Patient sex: M
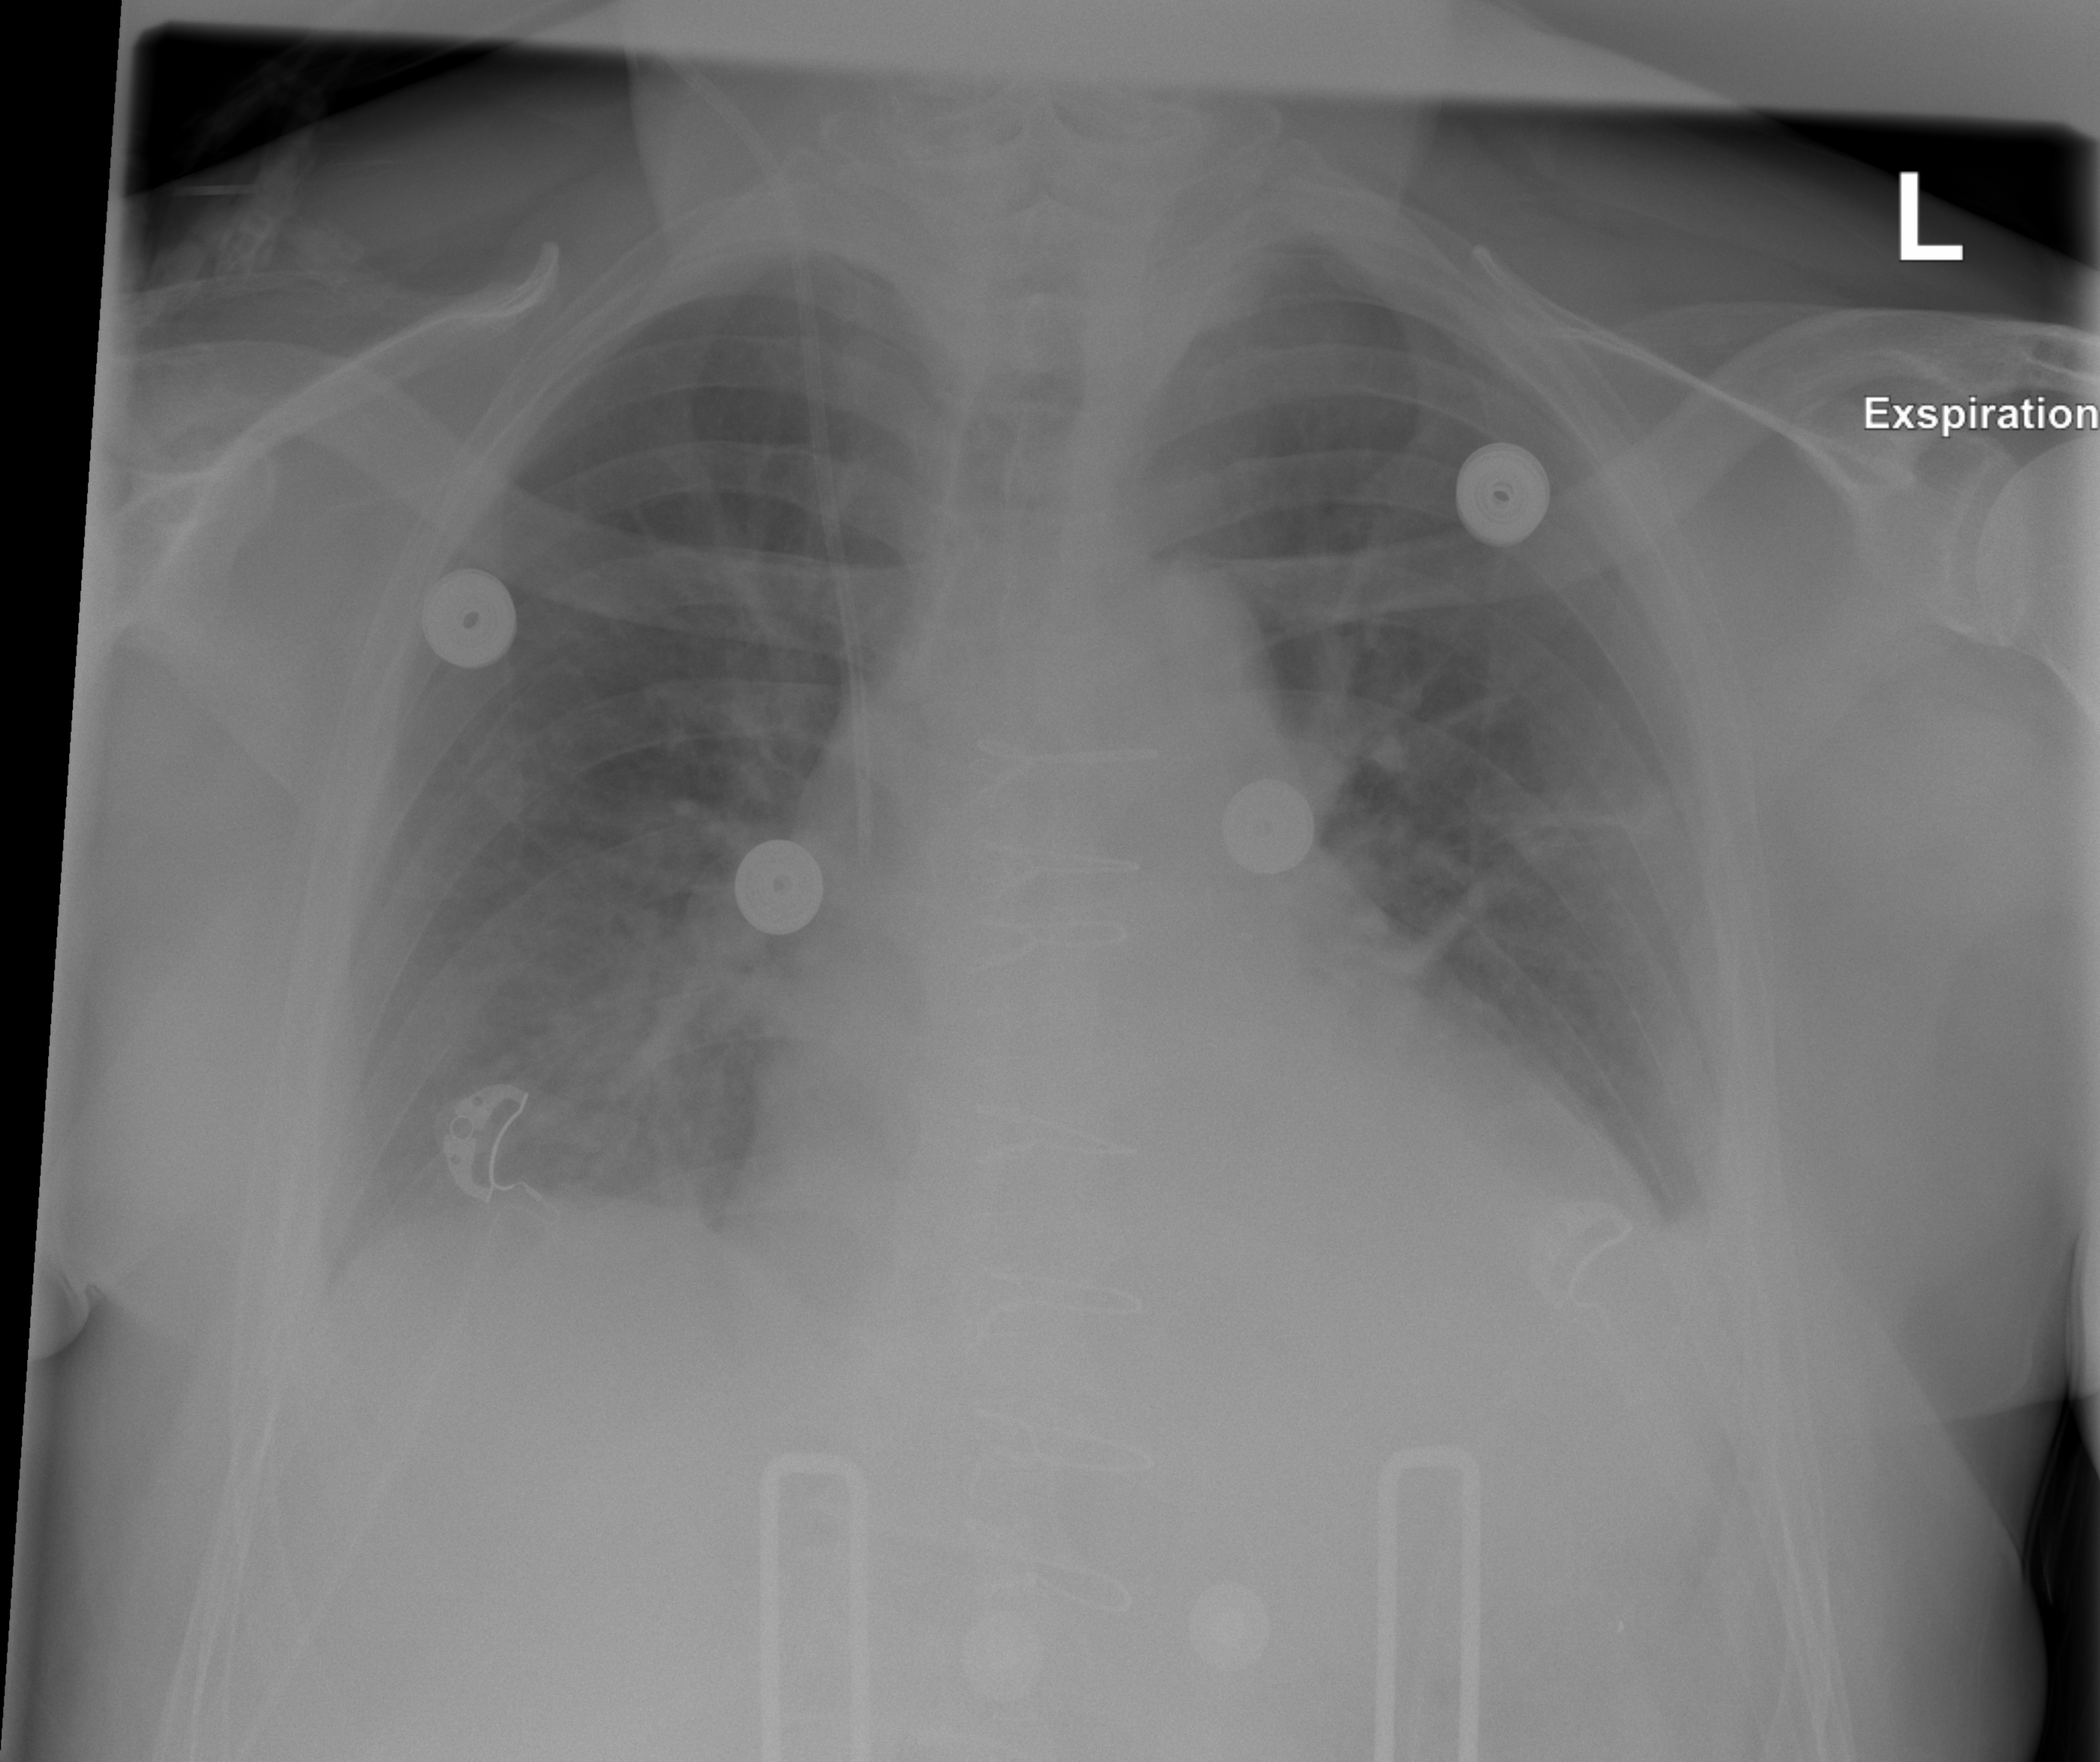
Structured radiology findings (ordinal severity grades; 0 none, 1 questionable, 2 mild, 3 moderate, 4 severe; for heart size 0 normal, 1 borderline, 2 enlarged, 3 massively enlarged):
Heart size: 1
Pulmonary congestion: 0
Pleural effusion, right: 0
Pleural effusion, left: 0
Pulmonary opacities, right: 0
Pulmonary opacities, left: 0
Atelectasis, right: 0
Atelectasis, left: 2